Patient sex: M
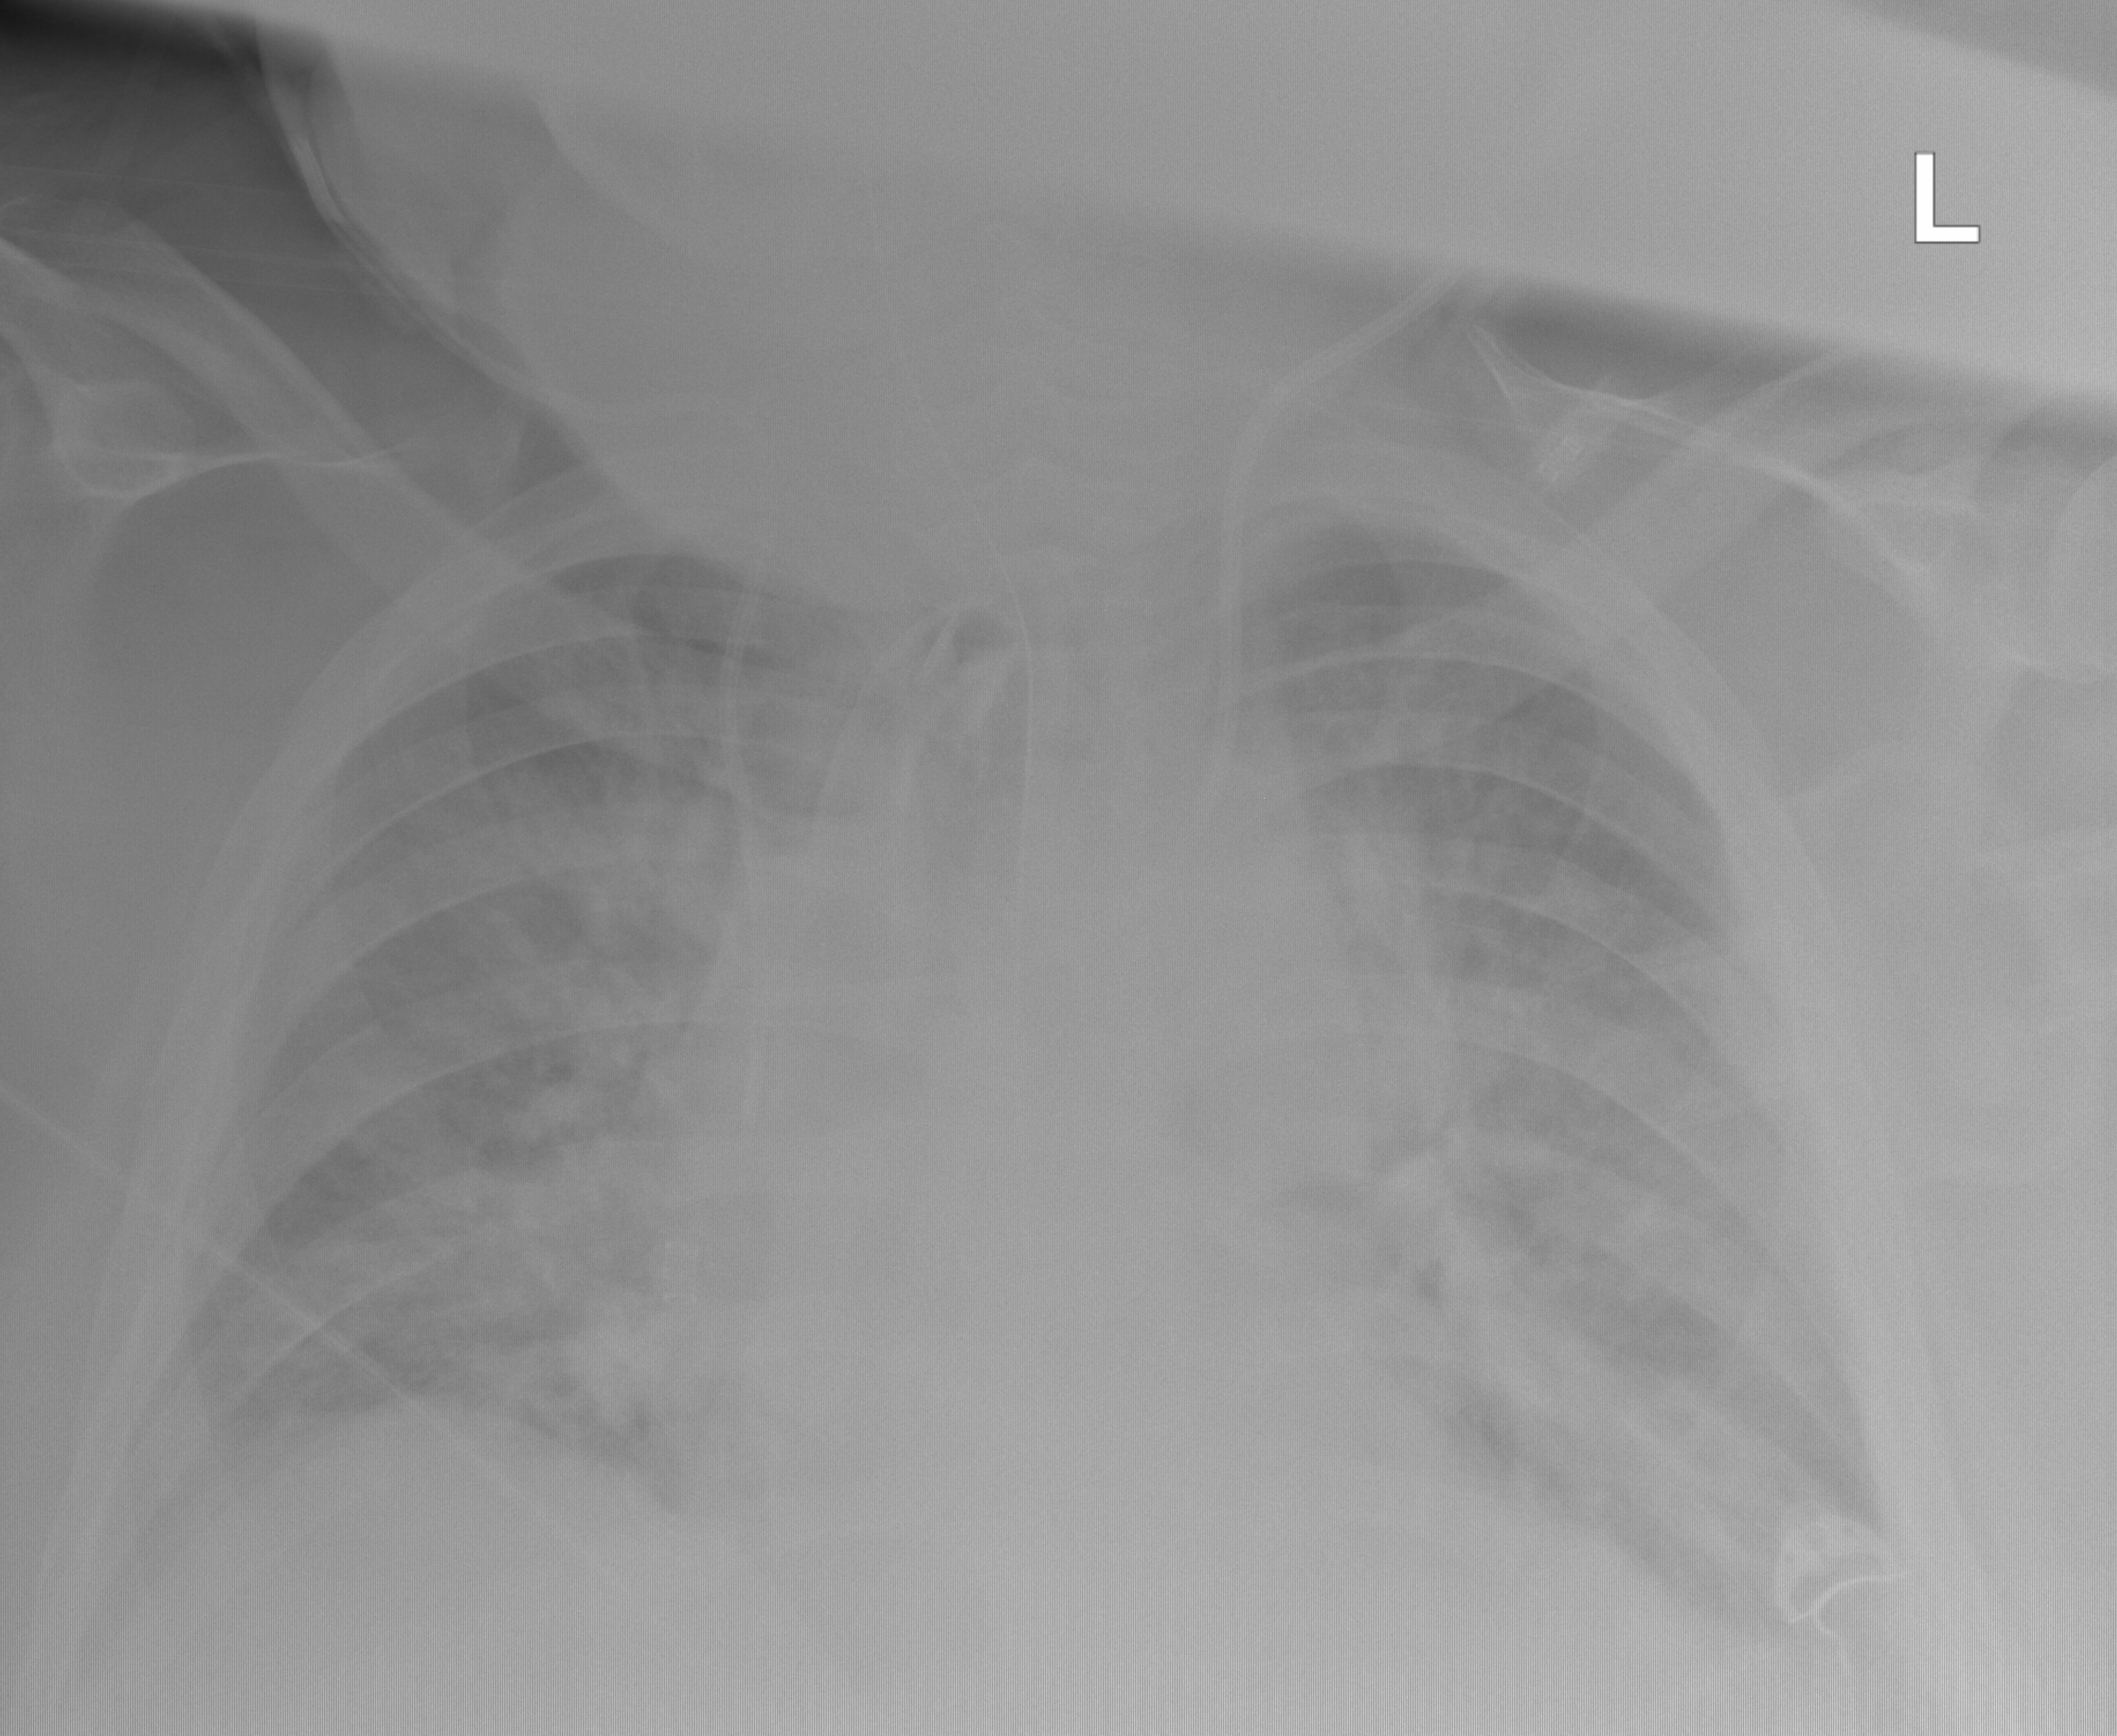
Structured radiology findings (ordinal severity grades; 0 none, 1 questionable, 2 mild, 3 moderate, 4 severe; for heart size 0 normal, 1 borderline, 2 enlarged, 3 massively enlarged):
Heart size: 2
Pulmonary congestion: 3
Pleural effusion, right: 2
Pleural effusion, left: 2
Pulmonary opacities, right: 3
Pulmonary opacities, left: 3
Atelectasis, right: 2
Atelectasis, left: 2